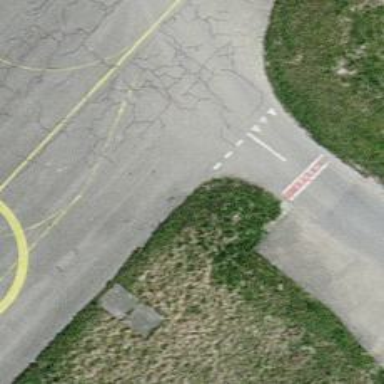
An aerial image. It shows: Road with "give way" sign.